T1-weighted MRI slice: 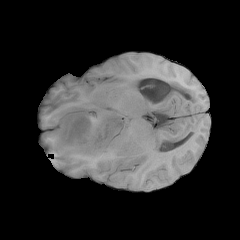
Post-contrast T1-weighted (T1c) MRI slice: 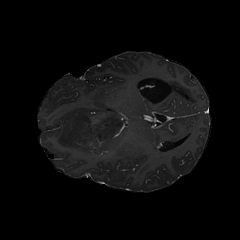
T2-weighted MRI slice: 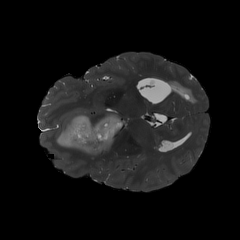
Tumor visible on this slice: yes